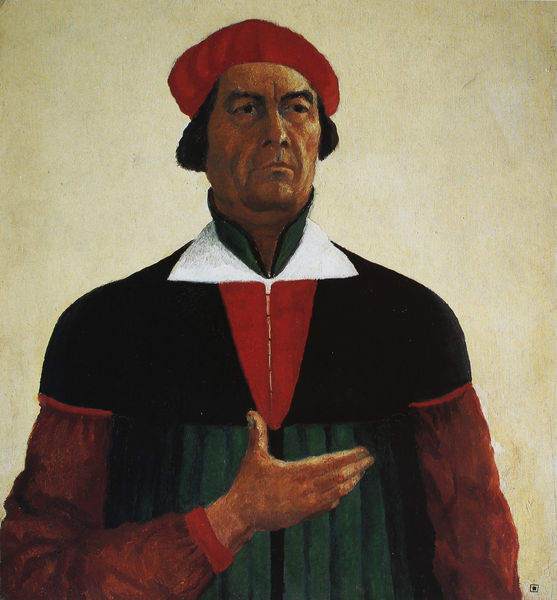
Titel: Selbstporträt
Künstler: Kasimir Malewitsch
Standort: St. Petersburg
Institution: Staatliches Russisches Museum
Schlagwörter: dunkel, gemälde, hand, mann, umhang, weiß, gelb, grün, braun, daumen, finger, frisur, geste, grau, haar, hell, hintergrund, hut, mund, nase, schwarz, stirn, blick, rot, beige, malerei, kappe, mütze, augen, falten, gesicht, kragen, ärmel, bild, bildnis, herr, portrait, porträt, geistlicher, gewand, haare, kutte, mantel, pose, realismus, brustbild, kinn, kontrast, potrait, deutschland, kopfbedeckung, farbig, italien, venedig, haltung, farben, modern, ausdruck, ernst, streng, brauen, büste, robe, deutsch, faltenwurf, knöpfe, kardinal, gestus, rasiert, florenz, geöffnet, klassik, weißer kragen, purpur, ornat, karmin, männerbildnis, bartlos, handrücken, bürgermeister, bündchen, seltsam, erwarten, franzosenmütze, schulterpasse, pfarrre, krafen, midern, umhabg